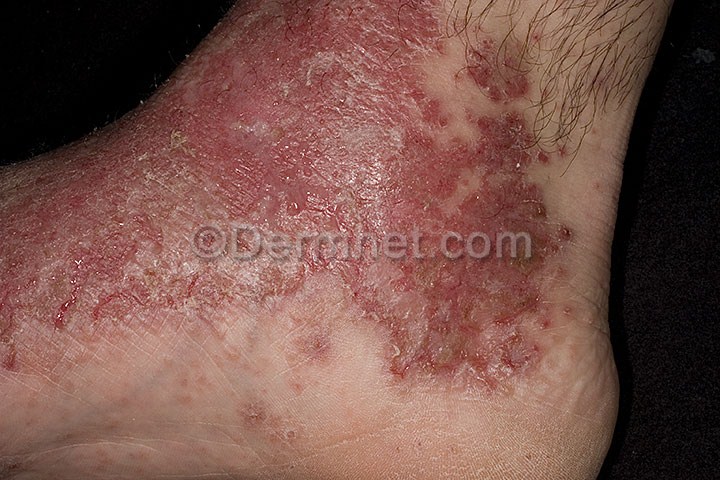
Disease: Eczema Photos